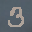
Label: 3